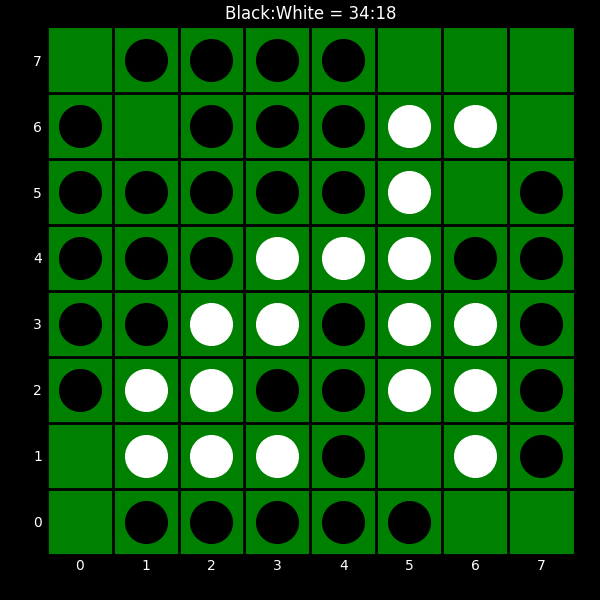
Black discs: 34
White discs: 18